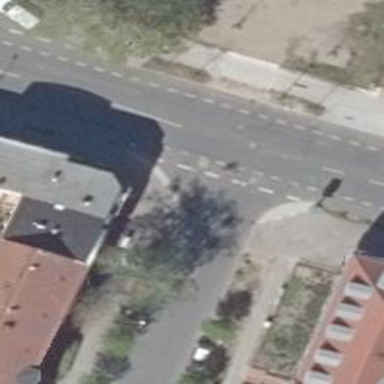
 as well as cycle lanes. The parking on the left side is parallel and on the kerb."